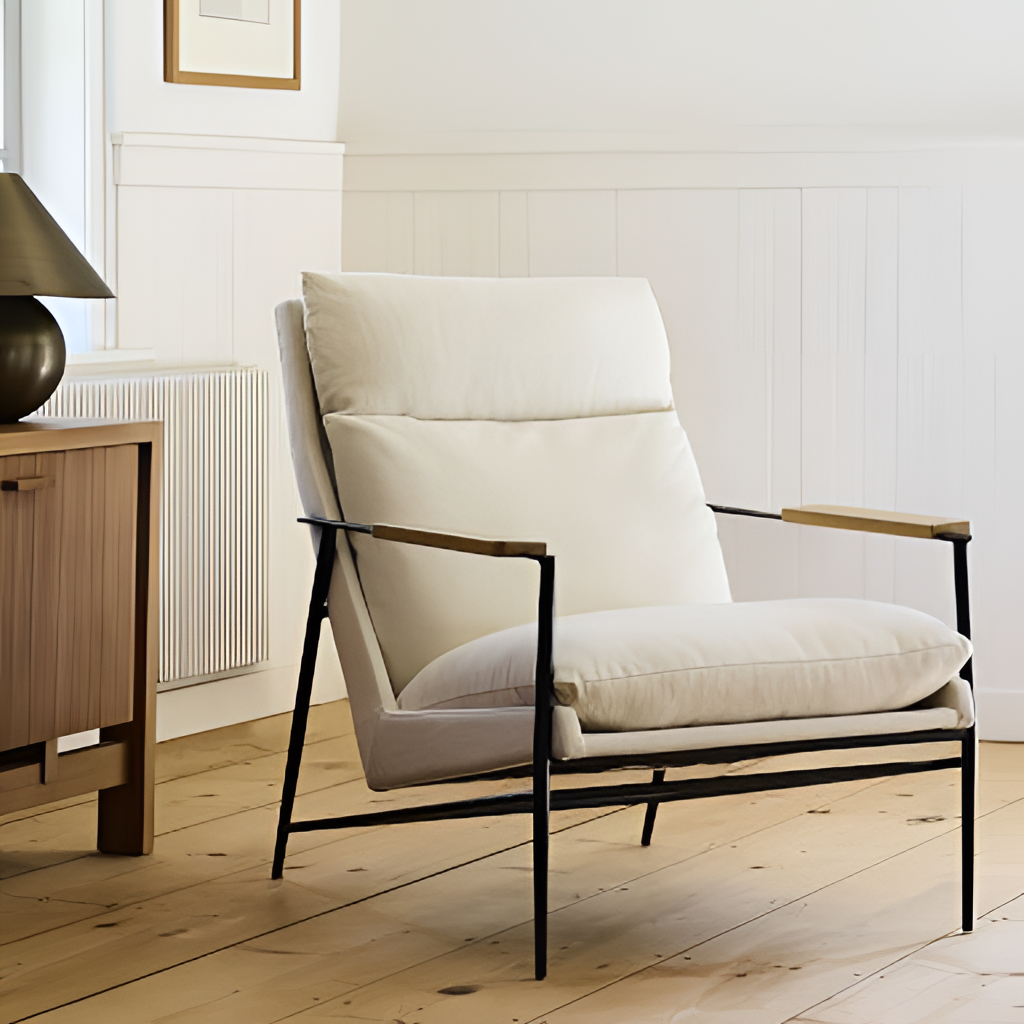
living room, fabric armchair, wood flooring, with plank pattern, modern, white wood wallpaper, with vertical panel pattern